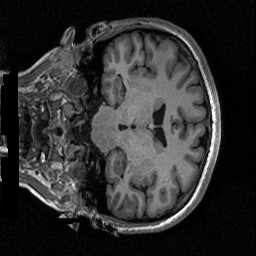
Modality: T1w
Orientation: coronal